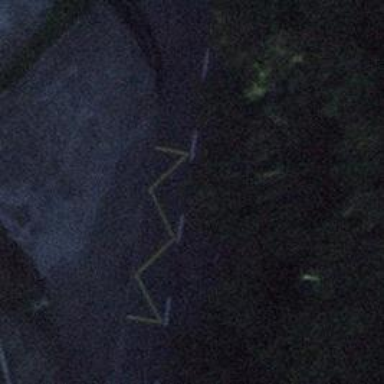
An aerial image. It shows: Bus stop with stop position for public transport.